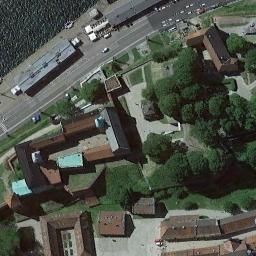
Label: palace